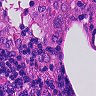
Metastatic tissue present: no